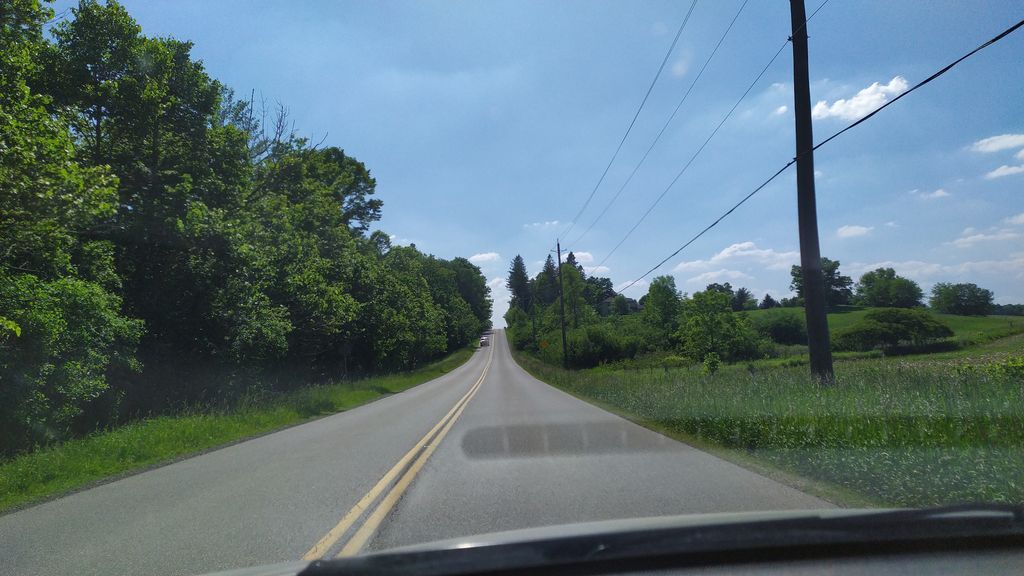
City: kitchener-waterloo